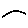
Label: bird